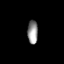
Tissue: prostate
Cell type: Fibroblasts
Senescence score: 0.7118
Nuclear area (px): 239
Mean DAPI intensity: 147.582